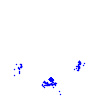
Particle: electron